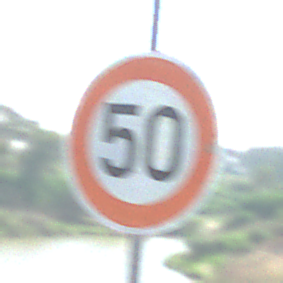
Verkehrszeichen: Geschwindigkeit50
Umgebung: Outdoor, Special
Tageszeit: MorningAfternoon
Wetter: Clear
Licht: Natural
Jahreszeit: NotSpecified
Kontrast: HighContrast